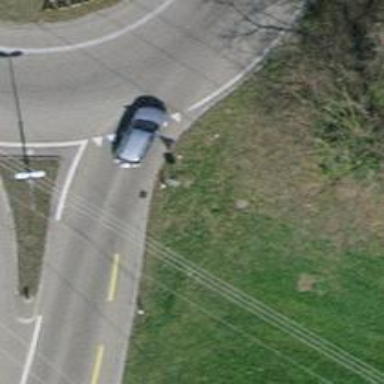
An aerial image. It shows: Road with "give way" sign.